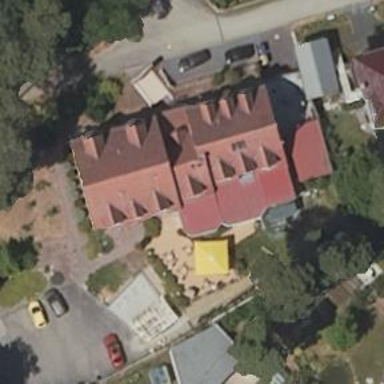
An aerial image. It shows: Hotel.